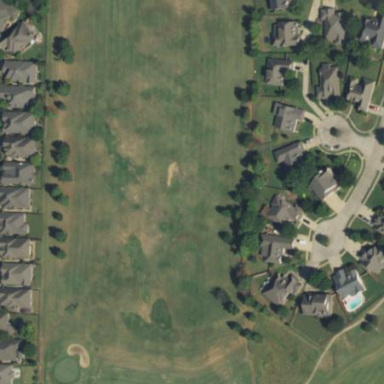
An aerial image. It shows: Grassy area designated for driving range golf.